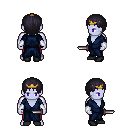
a pixel art fantasy rpg character, male body template, dark elf, purple skin, blue robe, red pants, raven plain hairstyle, gold tiara, white cloth bracers, black shoes, dagger, four views (front, back, left, right), 2x2 character sprite sheet, small pixel art, hard edges, no anti-aliasing